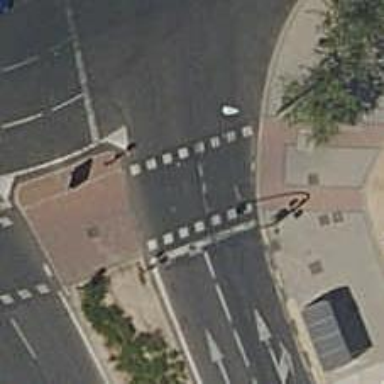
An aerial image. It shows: Crossing with traffic signals.